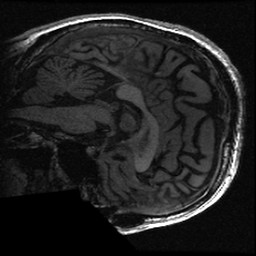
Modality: T1w
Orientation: sagittal
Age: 30
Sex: male